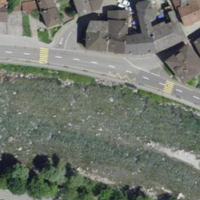
EUNIS habitat code: 15
Species observed at this site:
Chelidonium majus